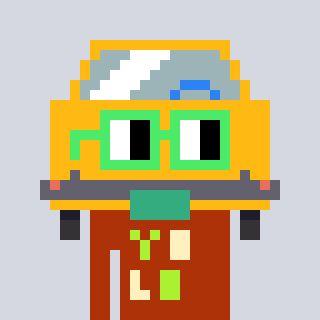
a pixel art character with square light green glasses, a taxi-shaped head and a hotbrown-colored body on a cool background